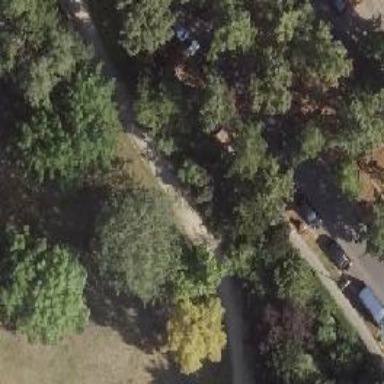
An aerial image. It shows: Beautiful avenue lined with deciduous broadleaved trees.